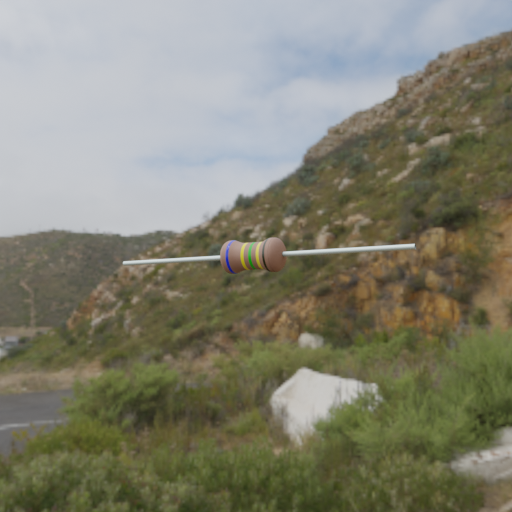
Resistor colour bands (in order): blue, yellow, green, yellow, black